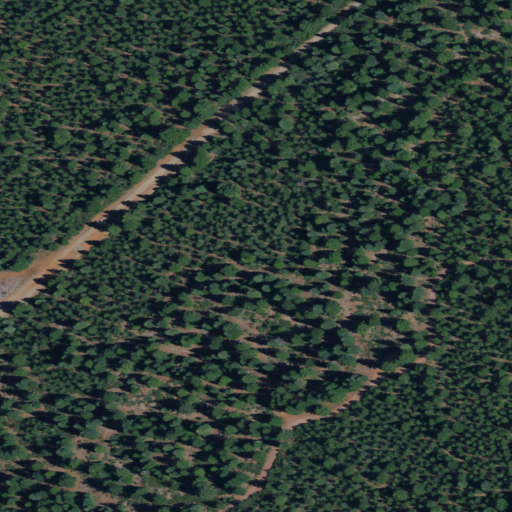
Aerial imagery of levee in California named Kelly containing only evergreen forest